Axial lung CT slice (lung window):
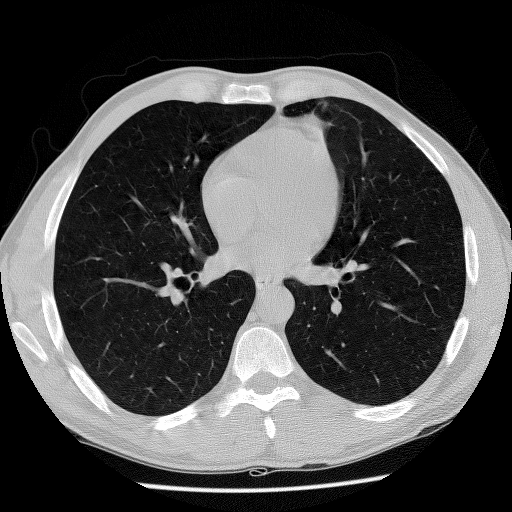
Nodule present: no